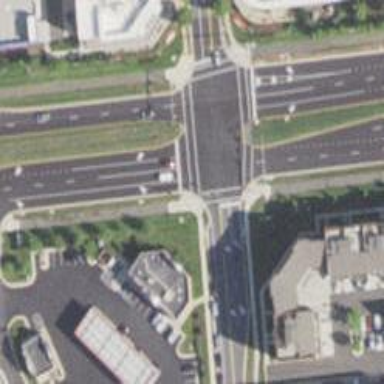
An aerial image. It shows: Crossing with marked lines on the road.